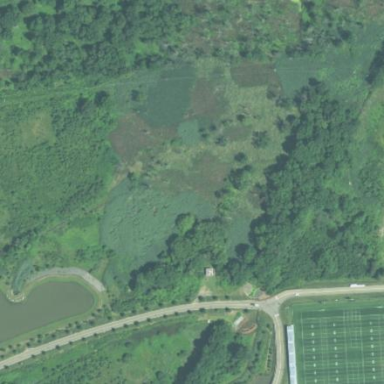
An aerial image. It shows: Marsh wetland.